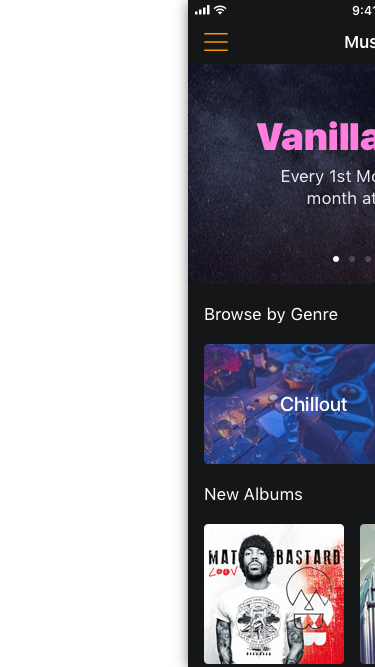
Text in this UI design:
Music
Events
Radio
News
Magic
Search

Payment
Settings
Logout